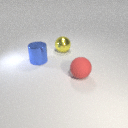
large red rubber sphere in front of large yellow metal sphere